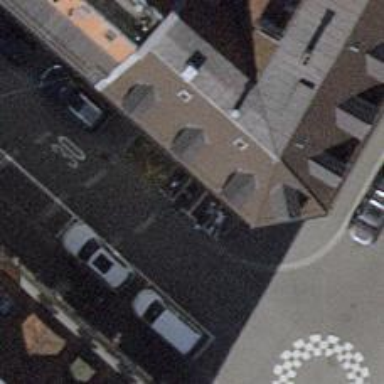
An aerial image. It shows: Motorcycle parking area.